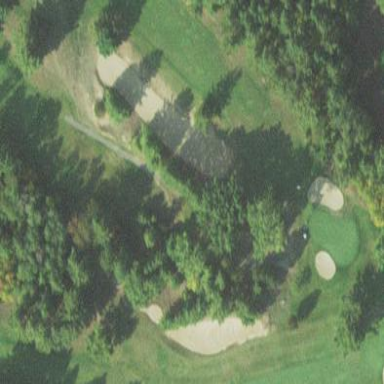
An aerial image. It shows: Sand bunker on golf course.